Question: My tables:
- - - -
My query:
'''
select name from ships where name like 'r%' union all select ship from outcomes where ship like 'r%'
'''
It produced the correct result but shows error like:
'''
Wrong
Your query produced correct result set on main database, but it failed test on second, checking database
* Wrong number of records (more by 4)
'''

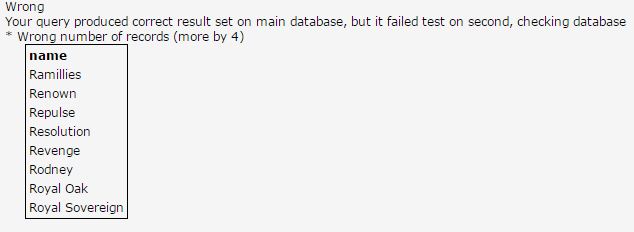
Answer: UNION ALL adds the records from the second select to the first set.
Since you are looking for a list of ships, you don't want to see the same ship returned twice if it appears in both sets.
Instead just use UNION which will remove the duplicates